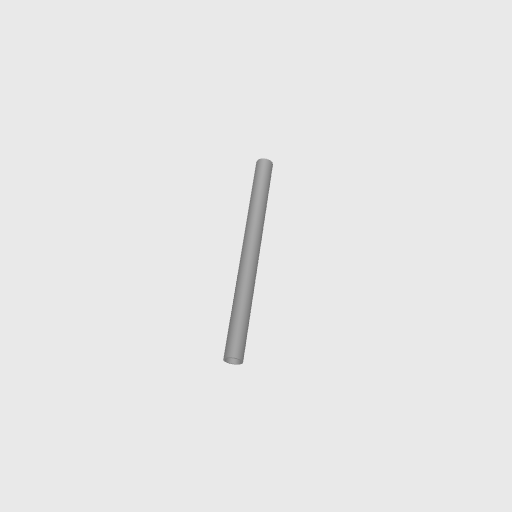
Part: AluminumTube10ID12OD150